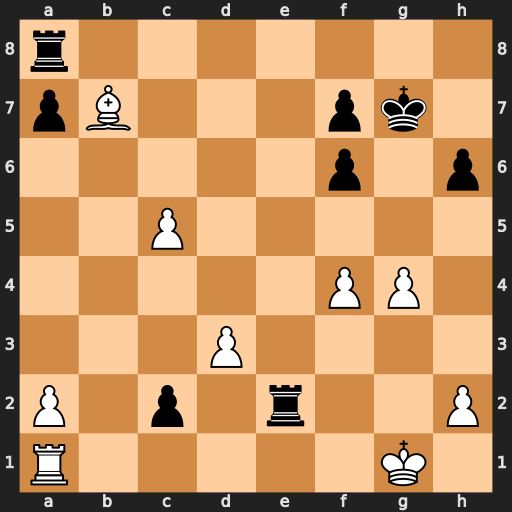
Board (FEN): r7/pB3pk1/5p1p/2P5/5PP1/3P4/P1p1r2P/R5K1
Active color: w
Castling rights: -
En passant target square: -
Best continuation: Bxa8 Rd2 Bf3